Question: I have a mvc 3 API controller in my project
'''
namespace Carabistouille.Controllers
{
public class CarabistouilleController : ApiController
{
/// <summary>
/// Method to retrieve all of the carabistouille in the catalog.
/// Example: GET api/carabistouille
/// </summary>
[HttpGet]
public HttpResponseMessage Get()
{
IEnumerable<Carabistouille.DB.Carabistouille> list = Carabistouille.DB.CarabistouilleDAL.GetAllCarabistouille();
if (list != null)
{
return Request.CreateResponse<IEnumerable<Carabistouille.DB.Carabistouille>>(HttpStatusCode.OK, list);
}
else
{
return Request.CreateResponse(HttpStatusCode.NotFound);
}
}
}
}
'''
and I want other website to be able to query that API to get the data
so I do something like this :
'''
$("#query_results").empty();
$("#query_results").append('<table id="ResultsTable" class="BooksTable"><tr><th>Description</th><th>Auteur</th><th>Date</th></tr>');
$.ajax({
type: "get",
contentType: "application/json; charset=utf-8",
url: "http://www.Carabistouile.ca/api/carabistouille",
success: function(msg) {
var c = eval(msg.d);
for (var i in c) {
$("#ResultsTable tr:last").after("<tr><td>" + c.Description + "</td><td>" + c.Auteur + "</td><td>" + c.Date + "</td></tr>");
}
}
});
'''
Well all I get is :
> Failed to load resource: net::ERR_NAME_NOT_RESOLVED
Here is my project architecture

What am I missing ?
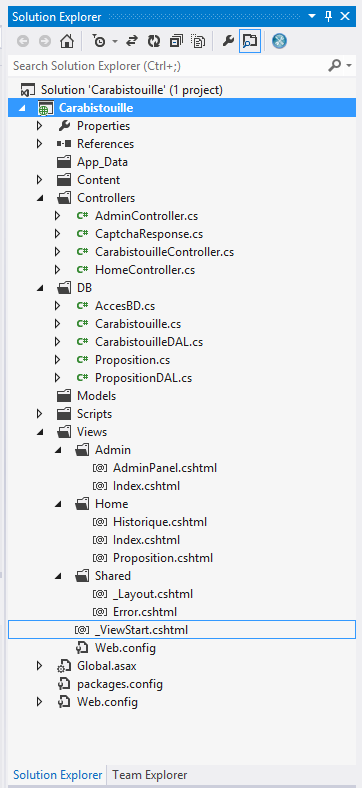
Answer: The url you've given in the example returns a 404, which probably means that the routes this controller is supposed to handle have not been registered with the application
Have a look at <URL>
In essence you need to call
'''
WebApiConfig.Register(GlobalConfiguration.Configuration);
'''
In the Application_Start method in the global.asax.cs and make sure your configuration includes the routes this controller is meant to handle